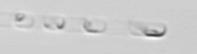
Label: Skeletonema